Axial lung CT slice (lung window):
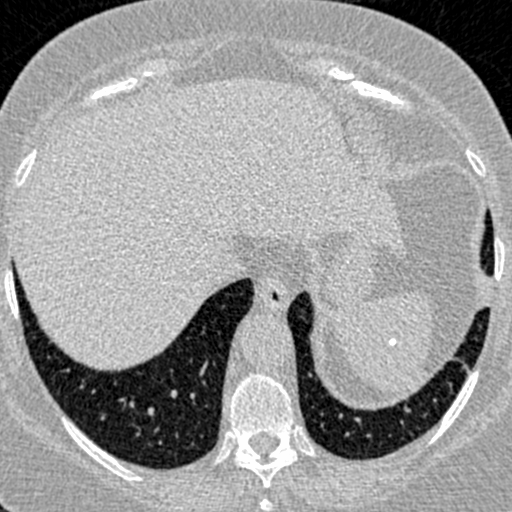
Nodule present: no